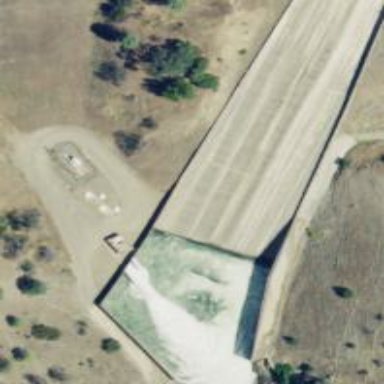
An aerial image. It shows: Spillway within waterway.